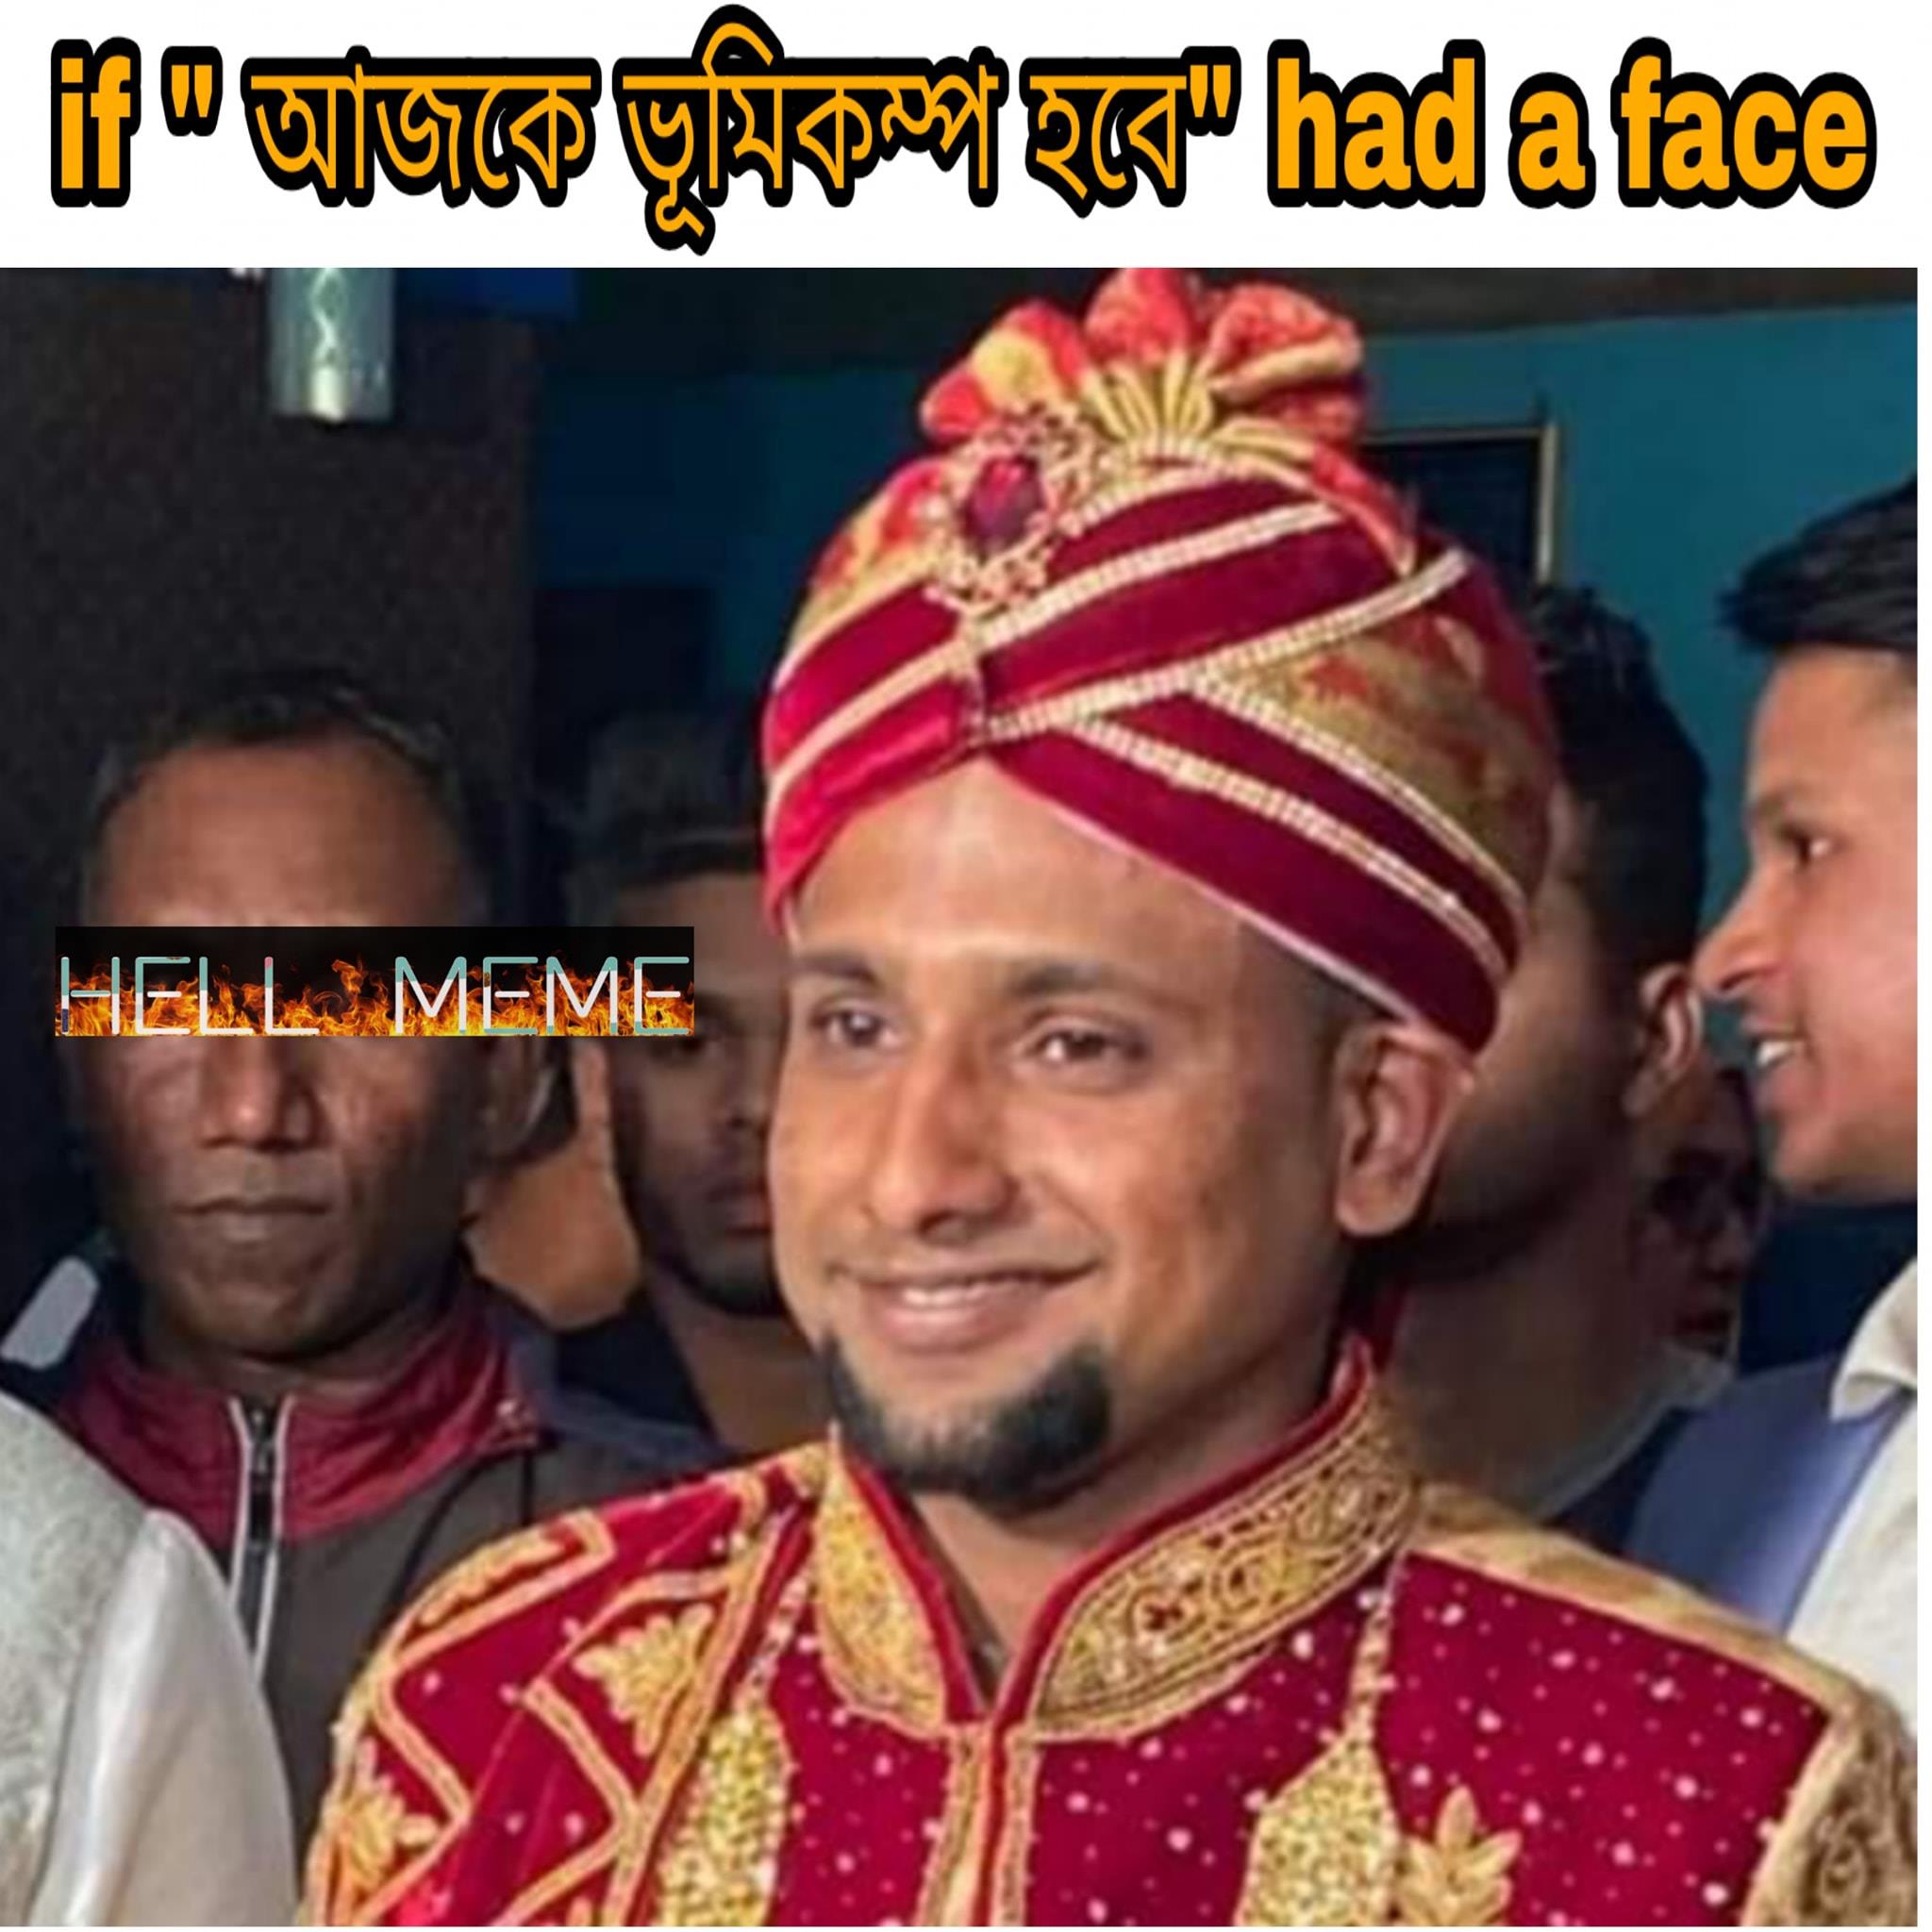
Caption: if  "আজকে ভুমিকম্প হবে" had a face
Label: non-hate